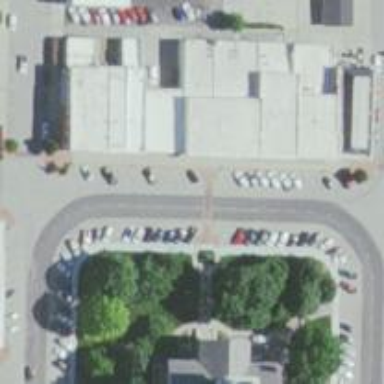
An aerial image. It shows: Crossing on footway.